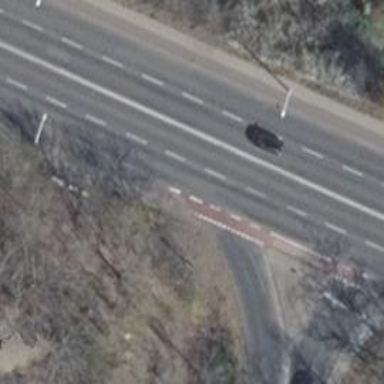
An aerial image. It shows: Tertiary road.